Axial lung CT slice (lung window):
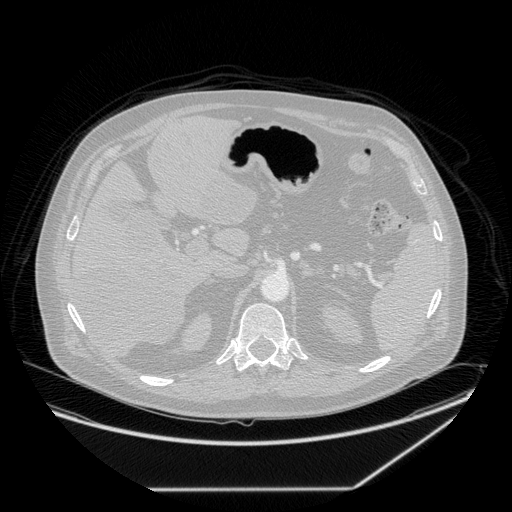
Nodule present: no